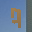
Label: 7